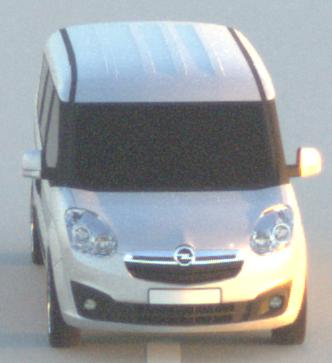
Make: Opel
Model: Combo Combi L1H1 1.4
Detailed model: Combo (D) Combi
Model produced from: 2012/01
Model produced until: 2013/11
Doors: 5
Color: white
Road condition: dry road
Daytime: sunrise or sunset
Contrast: high contrast